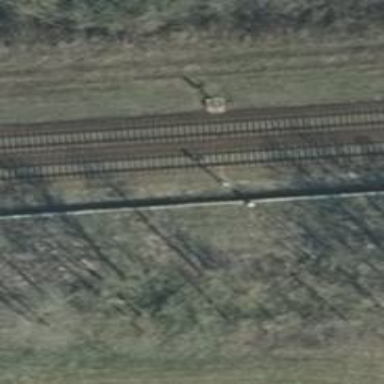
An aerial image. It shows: Light signal at railway crossing.